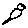
Label: bird